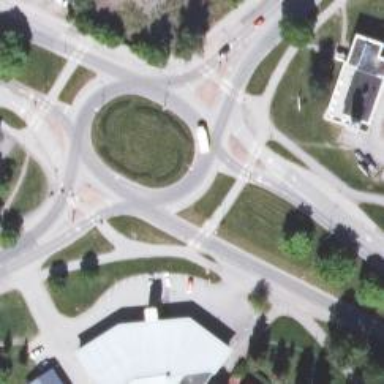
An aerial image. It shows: Asphalt road that is secondary route leading to roundabout.